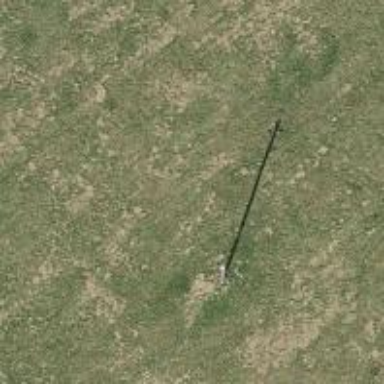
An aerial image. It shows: Power pole.